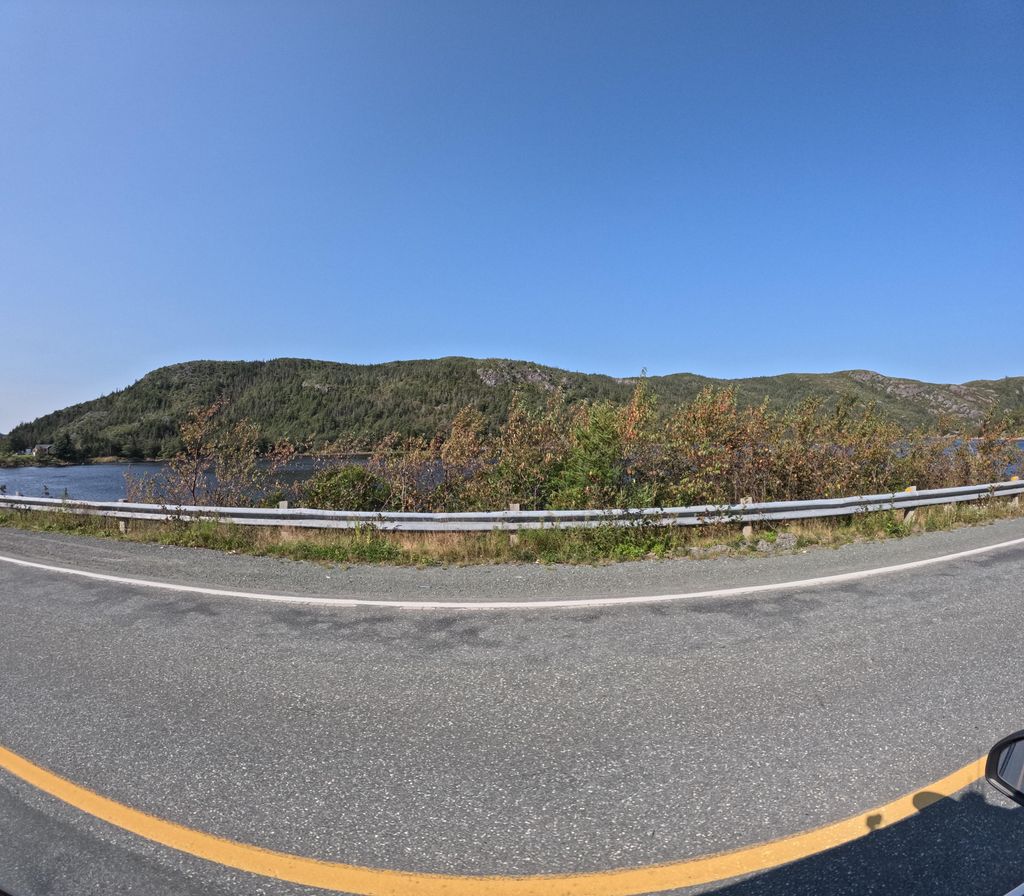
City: st_johns